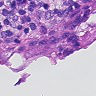
Metastatic tissue present: yes